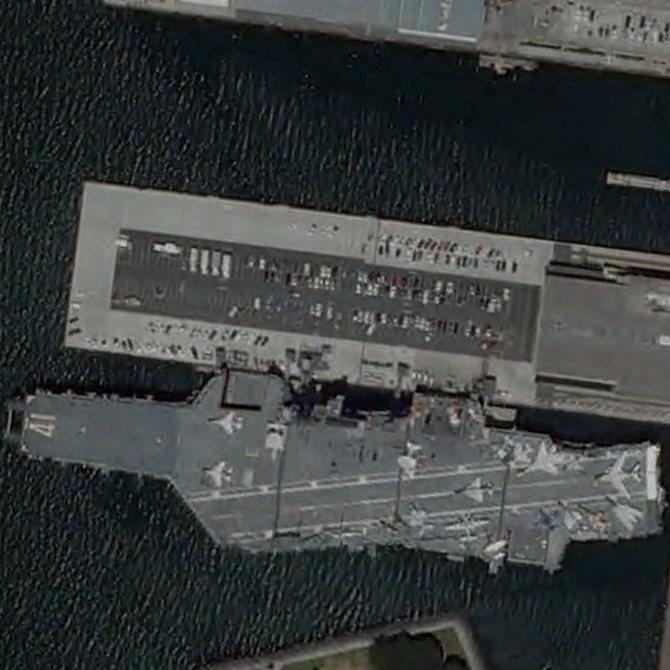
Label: aircraft_carrier